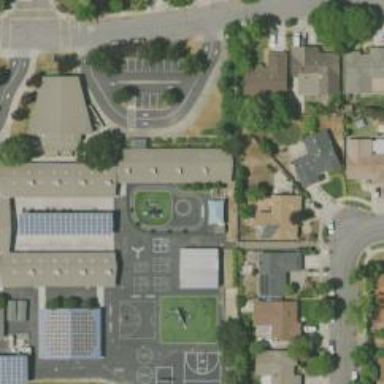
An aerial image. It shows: Schoolyard with asphalt surface.